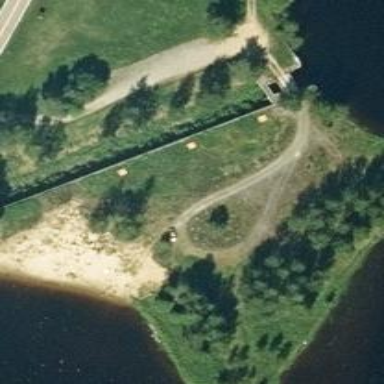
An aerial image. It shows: Rest area along the road.